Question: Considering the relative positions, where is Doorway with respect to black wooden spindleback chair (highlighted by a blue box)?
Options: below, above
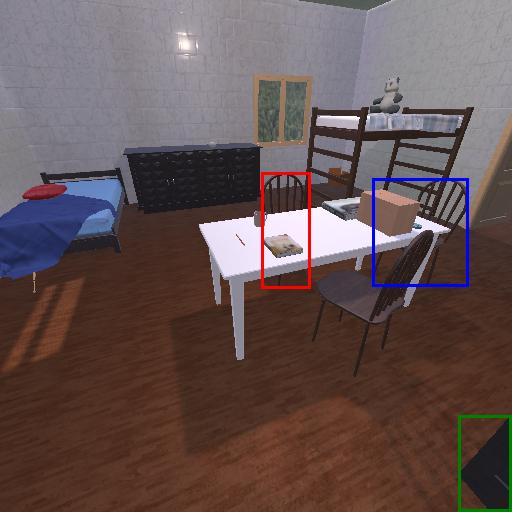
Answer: below